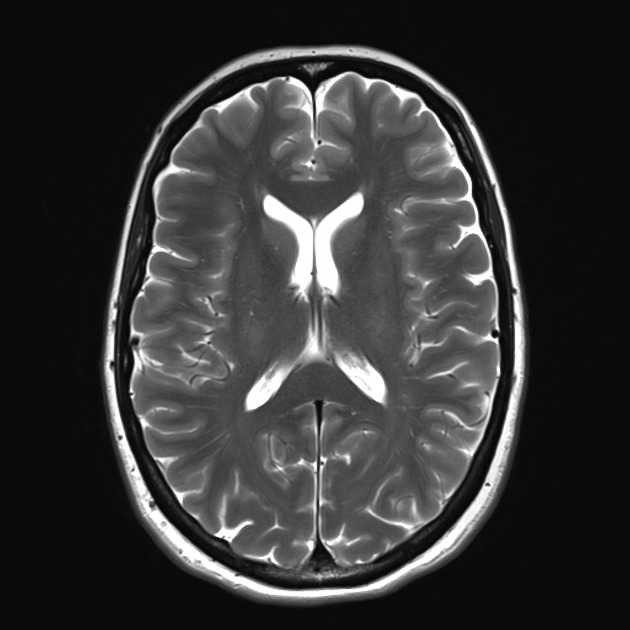
Label: notumor